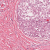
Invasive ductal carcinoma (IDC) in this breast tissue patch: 0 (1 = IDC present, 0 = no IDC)